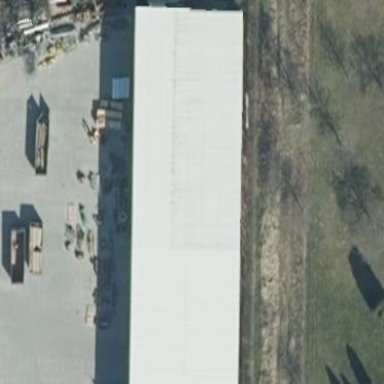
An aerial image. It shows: Industrial building.